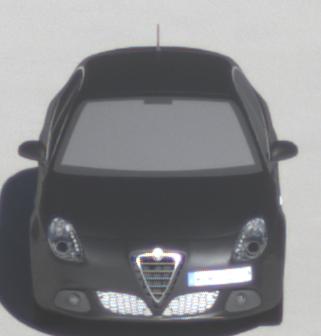
Make: Alfa Romeo
Model: Giulietta 1.4 TB 16V
Detailed model: Giulietta (940)
Model produced from: 2010/05
Model produced until: 2013/03
Doors: 5
Color: gray
Road condition: dry road
Daytime: morning or afternoon
Contrast: high contrast